Question: So I am trying to create a code which can search the data file:
1. By surname to retrieve and display the details for a contact
2. By date of birth to retrieve and display all contacts with a birthday in a particular month.
Here is the code I have created:
'''
def search():
option = input('Please select to search by
1. Surname
2. D.O.B
')
if option == '1':
surname = input('Please enter surname: ')
while not surname.isalpha():
surname = str(input('Please enter a valid surname: '))
Myfile = open('Address book.csv', 'rt')
for line in Myfile:
if ',' + str(surname) + ',' in line:
print(line)
else:
print('No contacts found')
elif option == '2':
Validmonth = False
while Validmonth == False:
month = input('Please enter the birth month')
if month >='13' and month <='0':
print('Please enter a valid month')
else:
Validmonth = True
Myfile = open ('Address book.csv', 'rt')
for line in Myfile:
if str(month) in line:
print(line)
else:
print('No contacts found')
else:
print('Error, select a valid option')
search()
search()
'''
I keep getting this result when I try the code:
'''
Please select to search by
1. Surname
2. D.O.B
1
Please enter surname: Vickers
No contacts found
No contacts found
No contacts found
No contacts found
No contacts found
No contacts found
No contacts found
No contacts found
'''
I want to know why? someone please help?
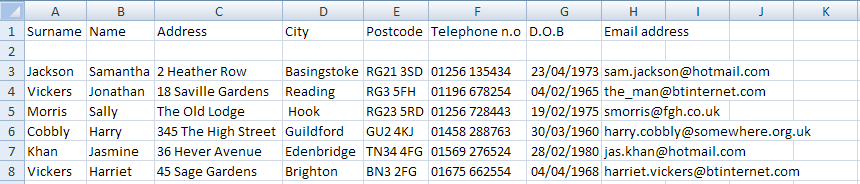
Answer: You test for the surname on , then print 'No contacts found' for every row that doesn't match.
Break out of the loop when you find the name, and use the 'else' suite for the 'for' loop instead:
'''
for line in Myfile:
if ',' + str(surname) + ',' in line:
print(line)
break
else:
print('No contacts found')
'''
'else' on a 'for' loop only is executed if you exhausted the iterable, so when you did break out of the loop early.
Your surnames are the value on the line, so you would be better off testing if the line with the surname:
'''
if line.startswith(surname + ','):
'''
Pro tip: when reading CSV files, use the <URL>:
'''
import csv
with open('Address book.csv', newline='') as myfile:
reader = csv.reader(myfile)
for row in reader:
if row[0] == surname:
print(row)
break
else:
print('No contacts found')
'''